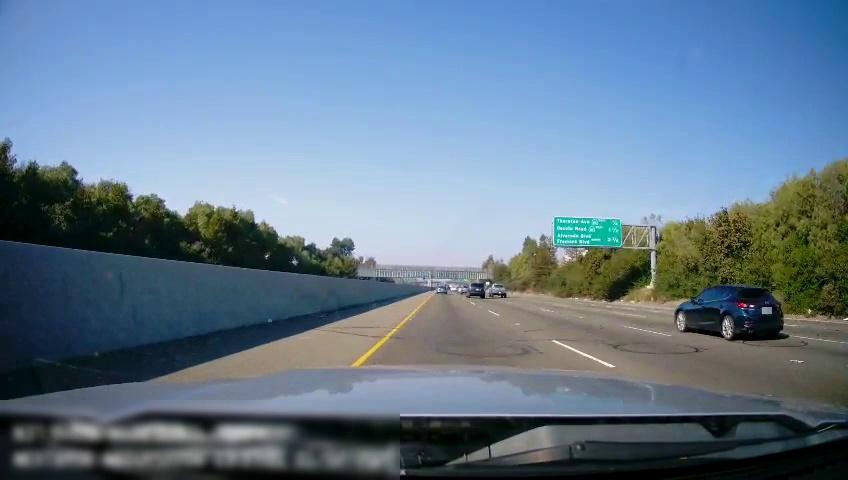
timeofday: Day
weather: Sunny
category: Drivable Space
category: Vehicles | SUV
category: Vehicles | Car
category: Vehicles | Truck
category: Vehicles | Car
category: Lanes | Current Lane
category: Lanes | Current Lane
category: Lanes | Alternate Lane
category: Lanes | Alternate Lane
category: Lanes | Alternate Lane
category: Lanes | Alternate Lane
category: Traffic | Signs